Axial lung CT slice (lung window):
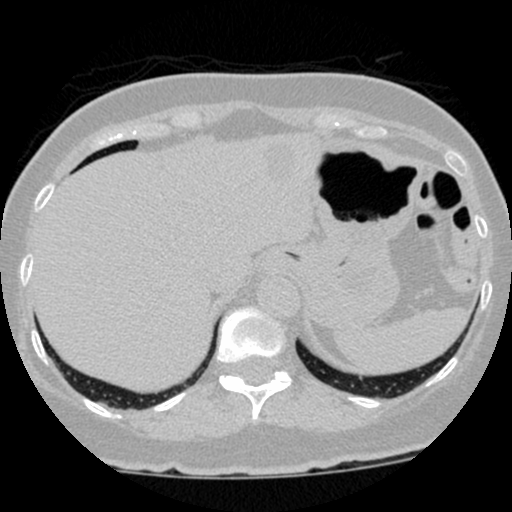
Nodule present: no